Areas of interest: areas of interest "Spark Tennis Club (Shandong Provincial Sports Center Branch)"
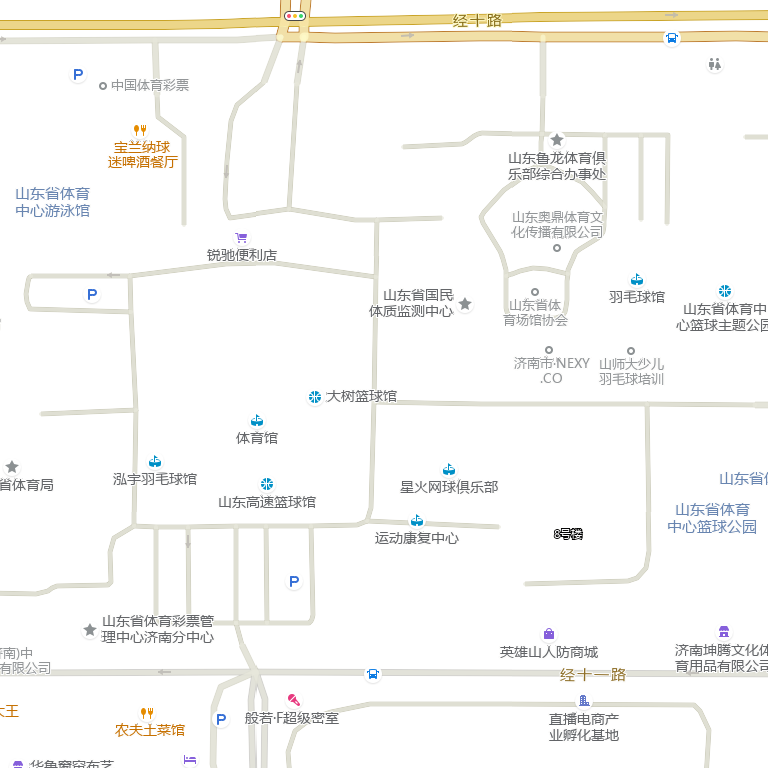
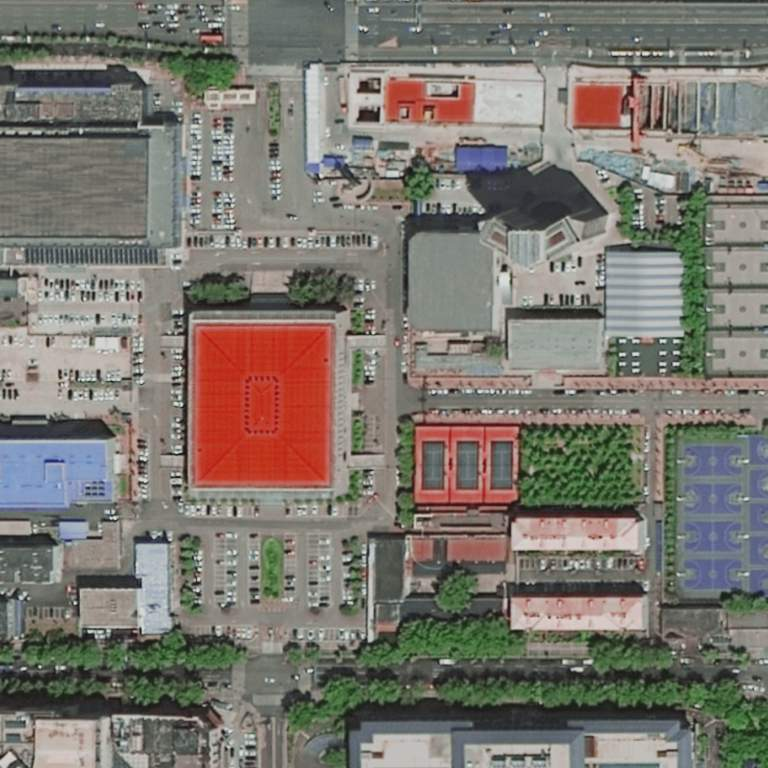